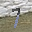
Label: 7